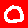
Digit: 0